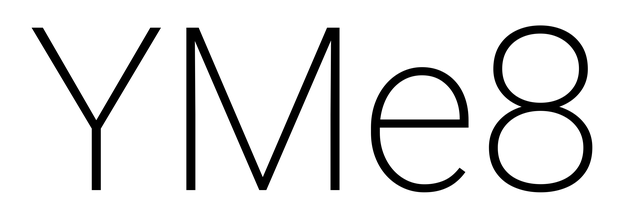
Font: Roboto_ExtraLight